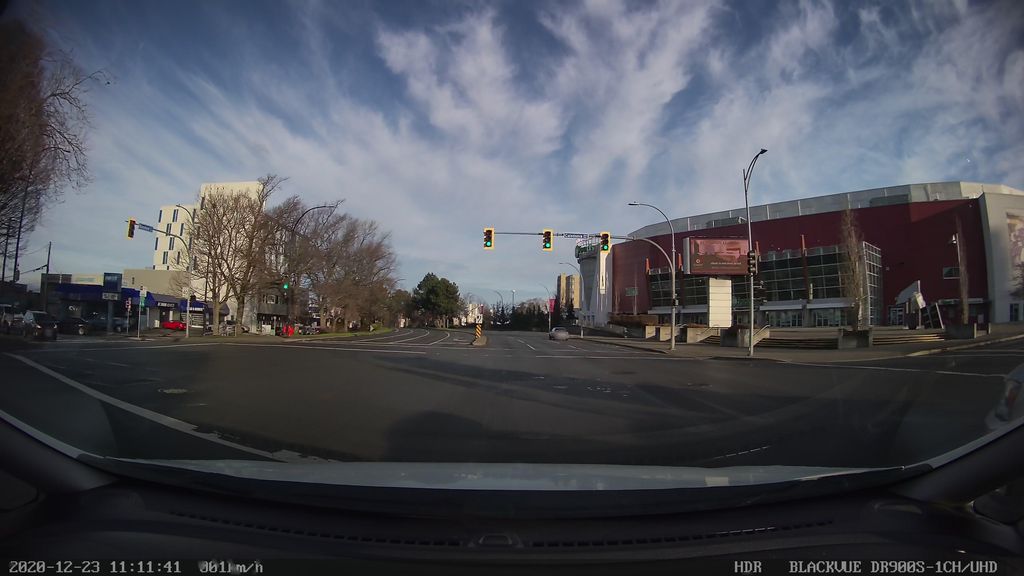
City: victoria